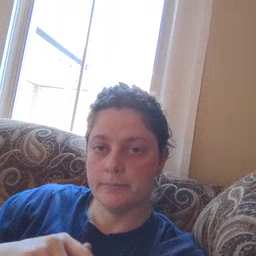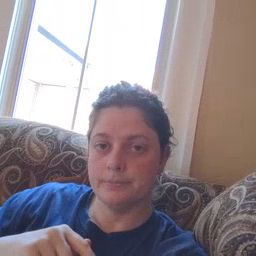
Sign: awake